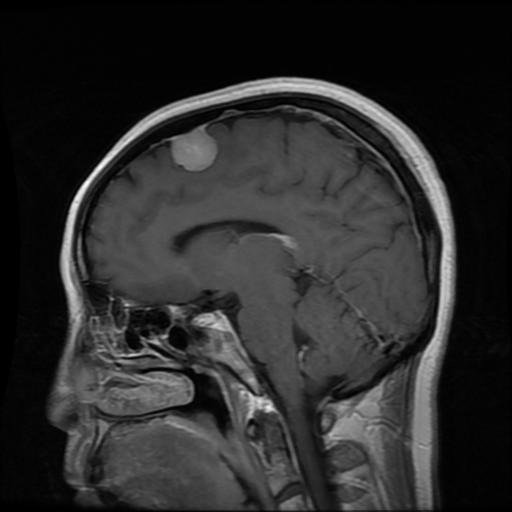
Label: meningioma